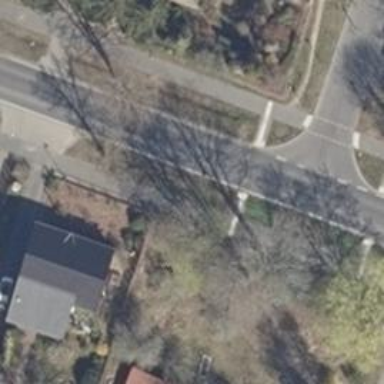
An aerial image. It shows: Unmarked road crossing.